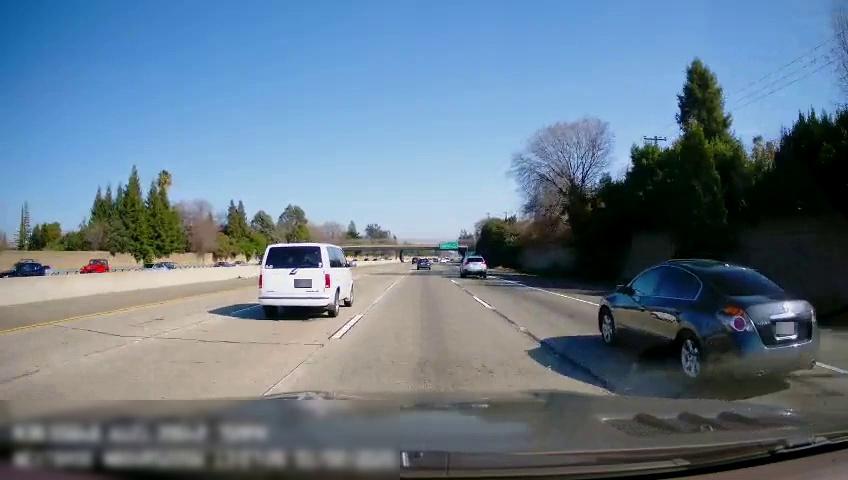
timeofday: Day
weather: Sunny
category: Drivable Space
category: Vehicles | Van
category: Vehicles | Car
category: Vehicles | Car
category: Vehicles | Car
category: Vehicles | SUV
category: Vehicles | Car
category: Vehicles | Car
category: Vehicles | SUV
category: Lanes | Current Lane
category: Lanes | Alternate Lane
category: Lanes | Alternate Lane
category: Lanes | Alternate Lane
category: Lanes | Alternate Lane
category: Lanes | Alternate Lane
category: Traffic | Signs